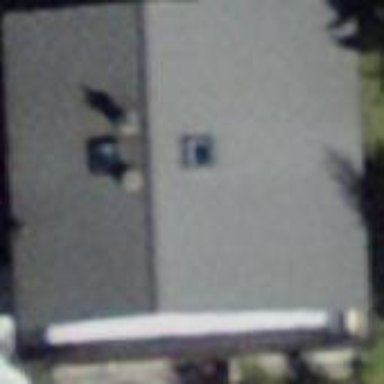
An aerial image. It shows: Building with flat roof.